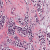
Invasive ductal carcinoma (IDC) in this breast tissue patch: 1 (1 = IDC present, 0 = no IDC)